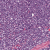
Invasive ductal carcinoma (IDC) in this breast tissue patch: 1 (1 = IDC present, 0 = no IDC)